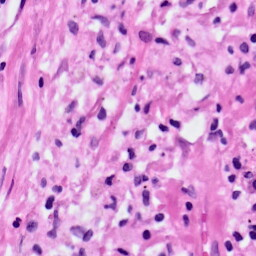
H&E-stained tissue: Lung